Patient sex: M
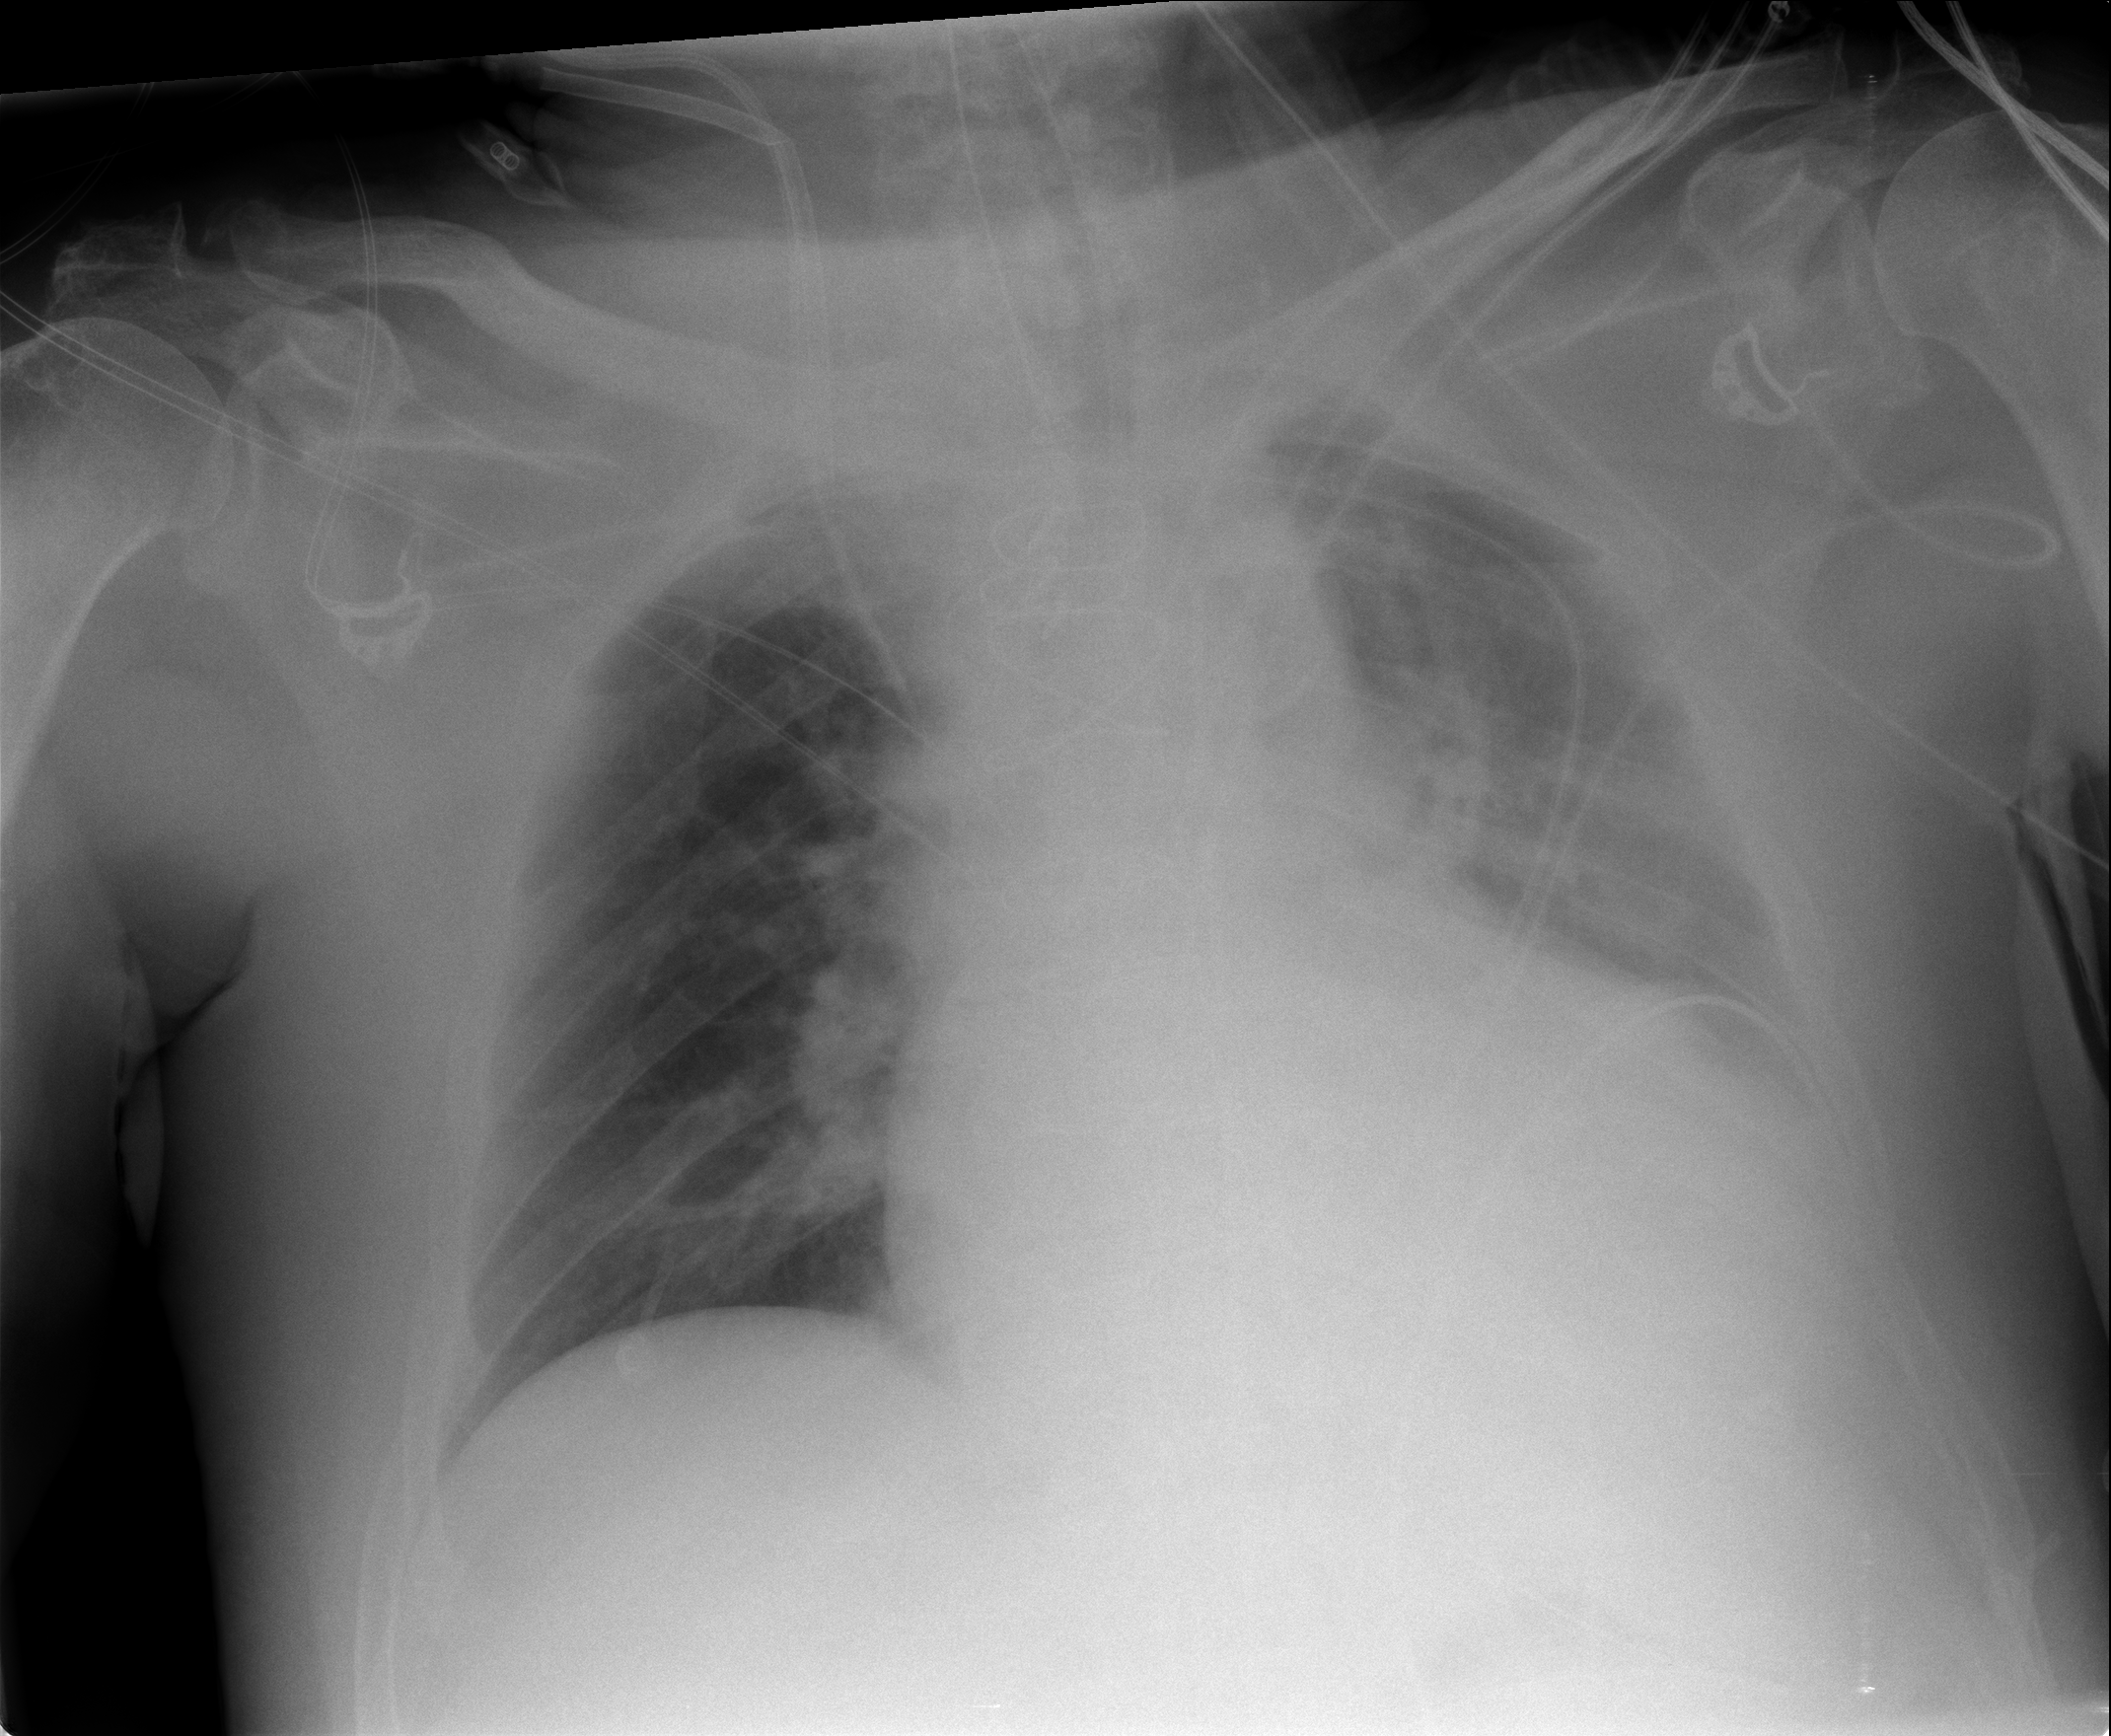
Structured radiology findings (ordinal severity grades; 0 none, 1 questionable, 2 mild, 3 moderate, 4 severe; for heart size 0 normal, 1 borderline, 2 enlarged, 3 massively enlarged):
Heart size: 2
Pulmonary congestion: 2
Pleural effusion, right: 0
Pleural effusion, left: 3
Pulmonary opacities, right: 0
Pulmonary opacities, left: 0
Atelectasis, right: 0
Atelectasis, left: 2